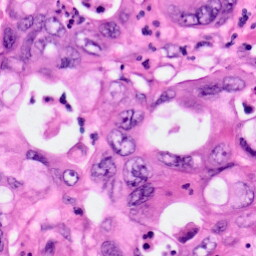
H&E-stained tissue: Pancreatic